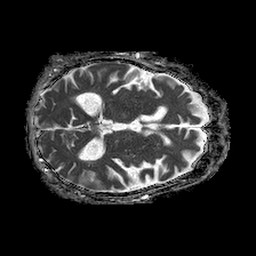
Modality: ADC
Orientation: axial
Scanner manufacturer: philips
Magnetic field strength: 1.5 T
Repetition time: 4.6 s
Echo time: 0.08631 s